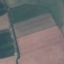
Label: AnnualCrop